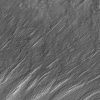
Atmospheric dust classification: not_dusty